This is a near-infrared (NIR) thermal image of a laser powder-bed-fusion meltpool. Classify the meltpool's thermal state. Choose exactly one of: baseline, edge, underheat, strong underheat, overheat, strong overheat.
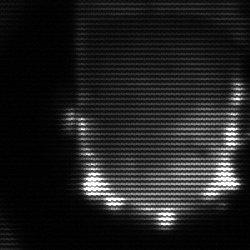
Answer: baseline